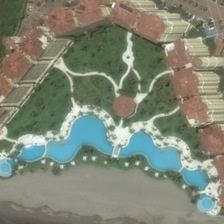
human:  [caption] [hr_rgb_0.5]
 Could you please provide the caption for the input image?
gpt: several buildings are around green trees and a swimming pool near a beach .

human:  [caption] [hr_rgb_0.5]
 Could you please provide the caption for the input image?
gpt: several buildings are around green trees and a swimming pool near a beach .

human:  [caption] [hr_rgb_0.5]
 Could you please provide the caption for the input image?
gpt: several buildings are around green trees and a swimming pool near a beach .

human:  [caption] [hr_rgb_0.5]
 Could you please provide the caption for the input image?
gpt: several buildings are around green trees and a swimming pool near a beach .

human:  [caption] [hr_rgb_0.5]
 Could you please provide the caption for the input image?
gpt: several buildings are around green trees and a swimming pool near a beach .